Question: I have a page that displays an image, along with some metadata about it. The image and metadata should be centered in the page. I'd like the div containing the metadata to be exactly as wide as the image. Sorta like so:

Unfortunately, it's not possible for me to reliably determine the image's width before serving the page. Right now I'm using a listener on load:
'''
$('.image-container img').one('load', function() {
$('.image-container, .image-container *').css('max-width', $(this).width());
});
'''
This works, but if the image is large and takes a while to load, the page looks crappy until it finishes. So I'm looking for either:
1. A way to use CSS to express that the container should be exactly as wide as the image inside it.
2. An event that fires as soon as the browser gets enough information to know the image's width (which is pretty early on, from what I can see).
Thanks!
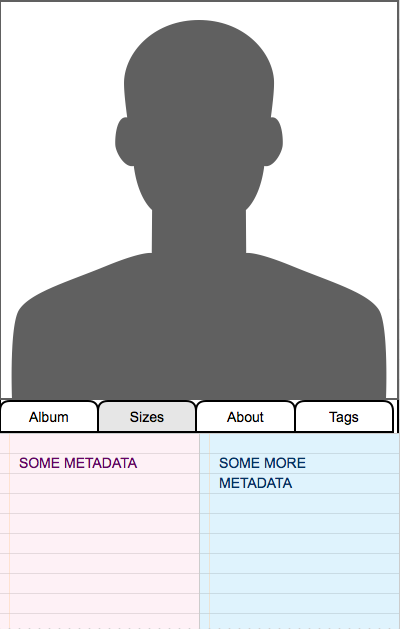
Answer: This is quite easy to do without any jquery. just set the container to 'display:inline-block' like this:
'''
div {display:inline-block; margin:0; padding:0;}
'''
Example in this <URL>